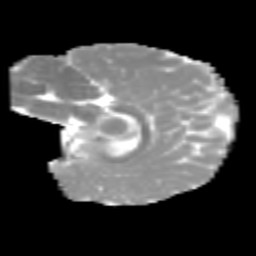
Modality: MD
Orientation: sagittal
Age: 7
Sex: male
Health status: healthy